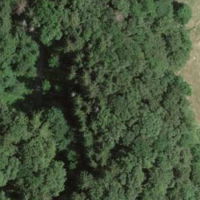
EUNIS habitat code: 44
Species observed at this site:
Juglans regia